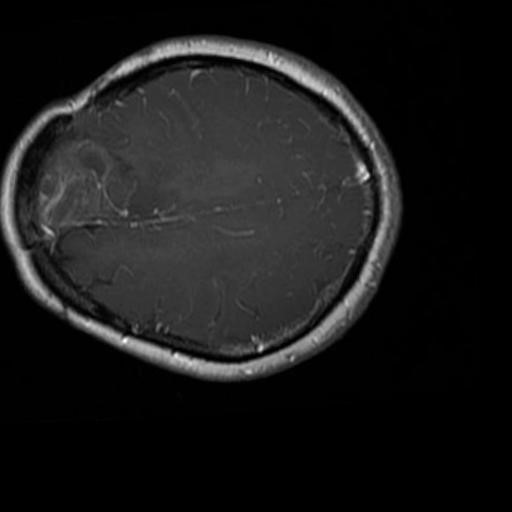
Label: brain_glioma